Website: bh-photo
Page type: cart
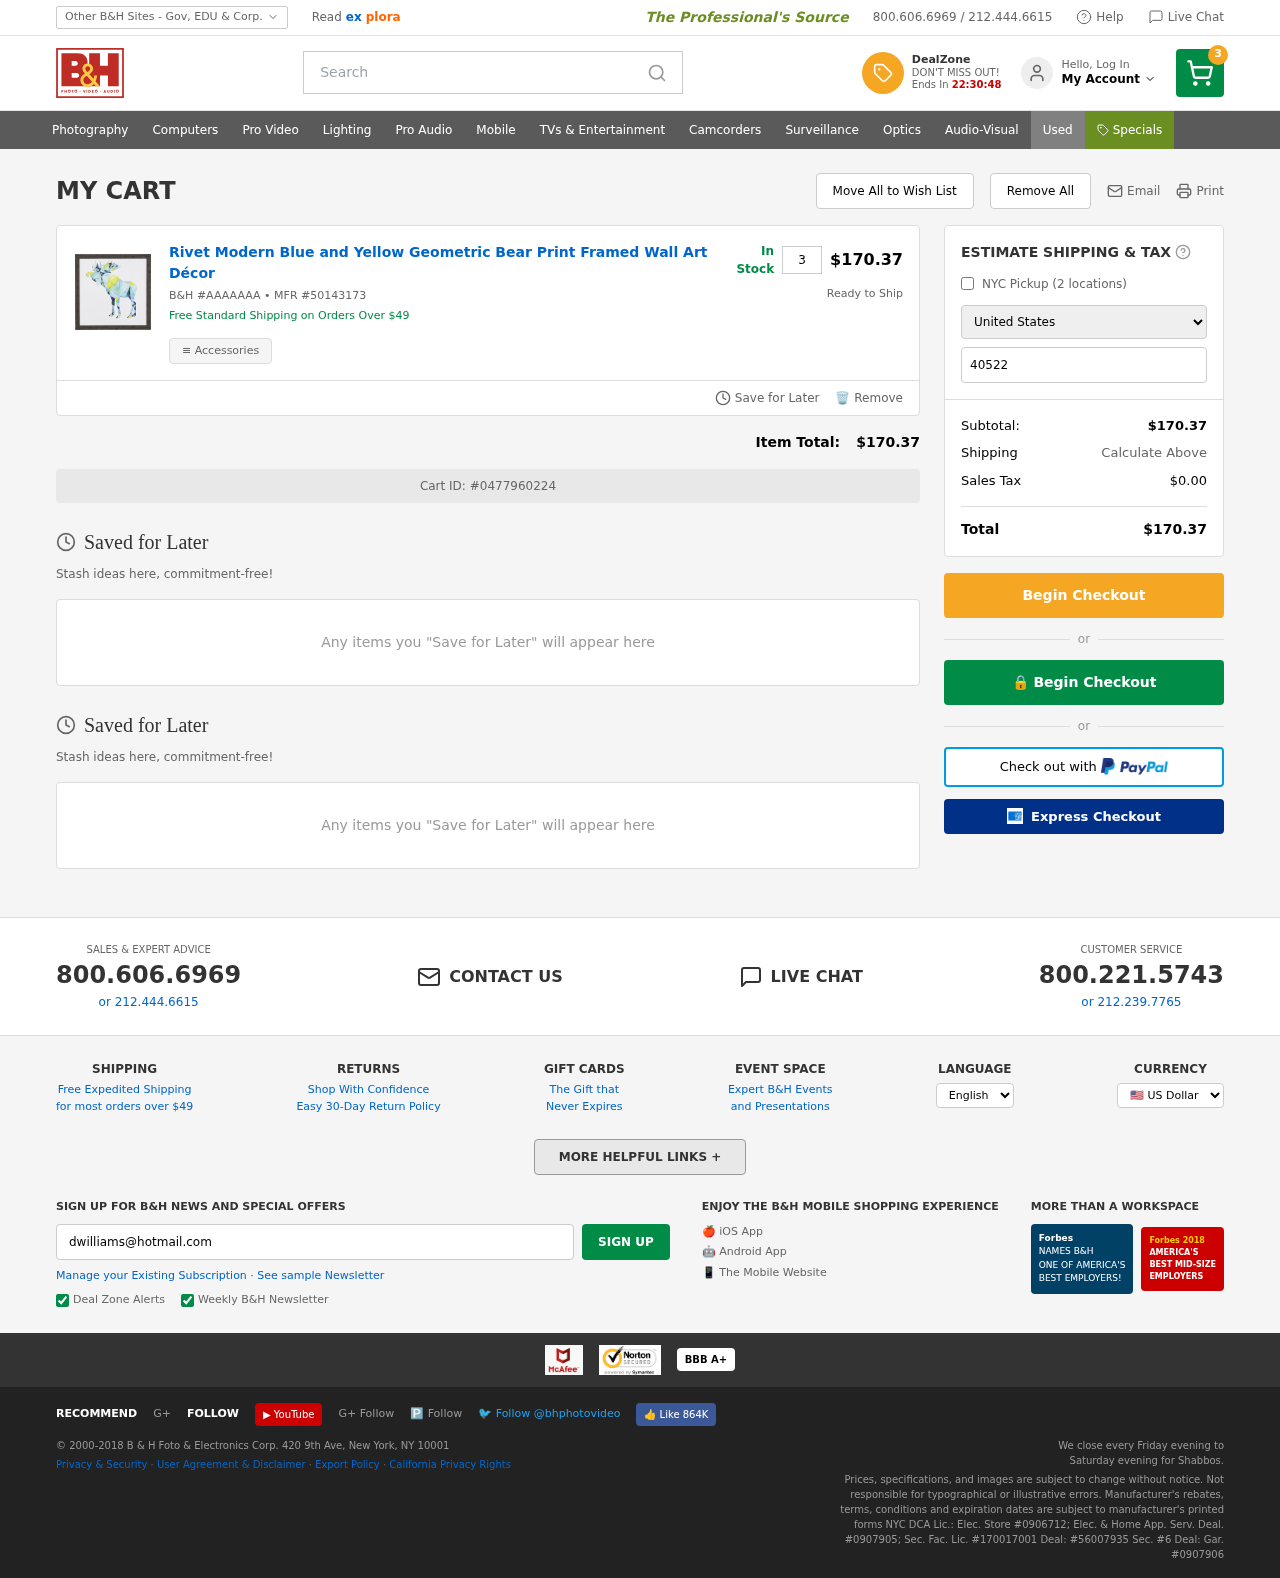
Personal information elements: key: PII_COUNTRY
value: United States
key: PII_EMAIL
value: dwilliams@hotmail.com
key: PII_POSTCODE
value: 40522
Product elements: key: PRODUCT1_NAME
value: Rivet Modern Blue and Yellow Geometric Bear Print Framed Wall Art Décor
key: PRODUCT1_QUANTITY
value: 3
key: PRODUCT1_SKU
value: AAAAAAA
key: PRODUCT1_MFR
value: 50143173
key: PRODUCT1_SUBTOTAL
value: $170.37
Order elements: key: ORDER_NUM_ITEMS
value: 3
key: ORDER_SUBTOTAL
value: $170.37
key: ORDER_ID
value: #0477960224
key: ORDER_TAX
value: $0.00
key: ORDER_TOTAL
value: $170.37
Search elements: key: HEADER_SEARCH
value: Search